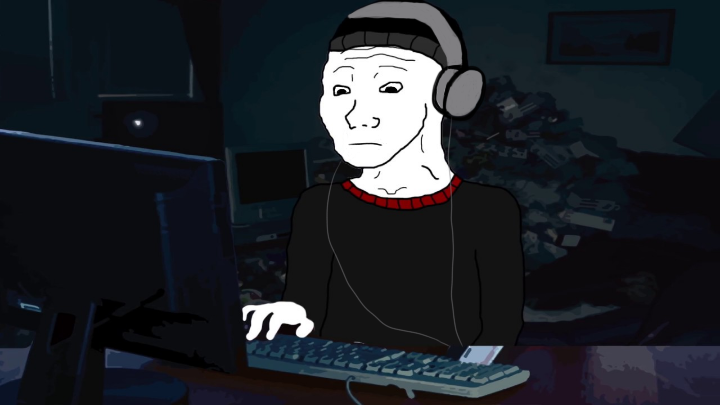
Label: 5_Wojak_with_Background